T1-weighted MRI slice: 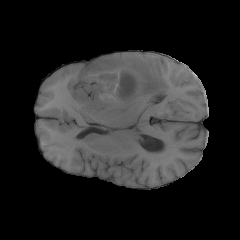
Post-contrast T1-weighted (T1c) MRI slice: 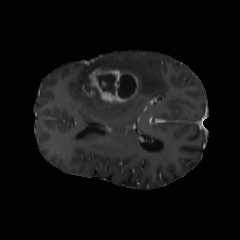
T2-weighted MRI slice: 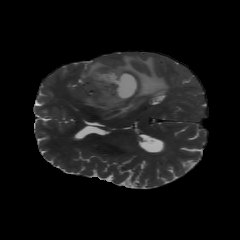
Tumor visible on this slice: yes